高三 · 计数
20. 下面是《数学 3》第二章 “统计” 的知识结构图, 请在相应的空格中填上合适的内容

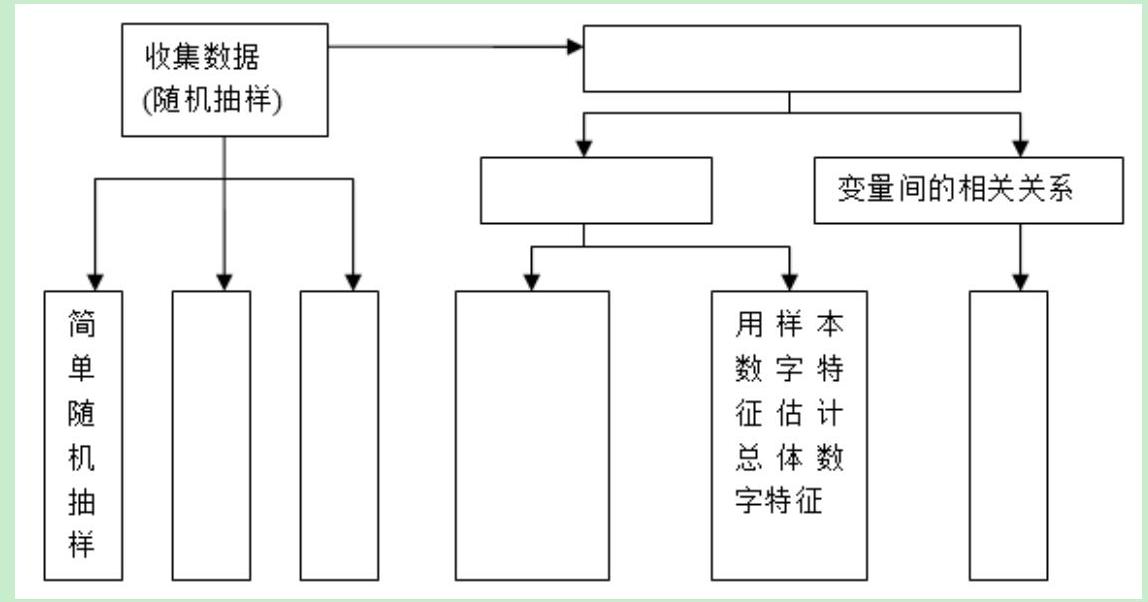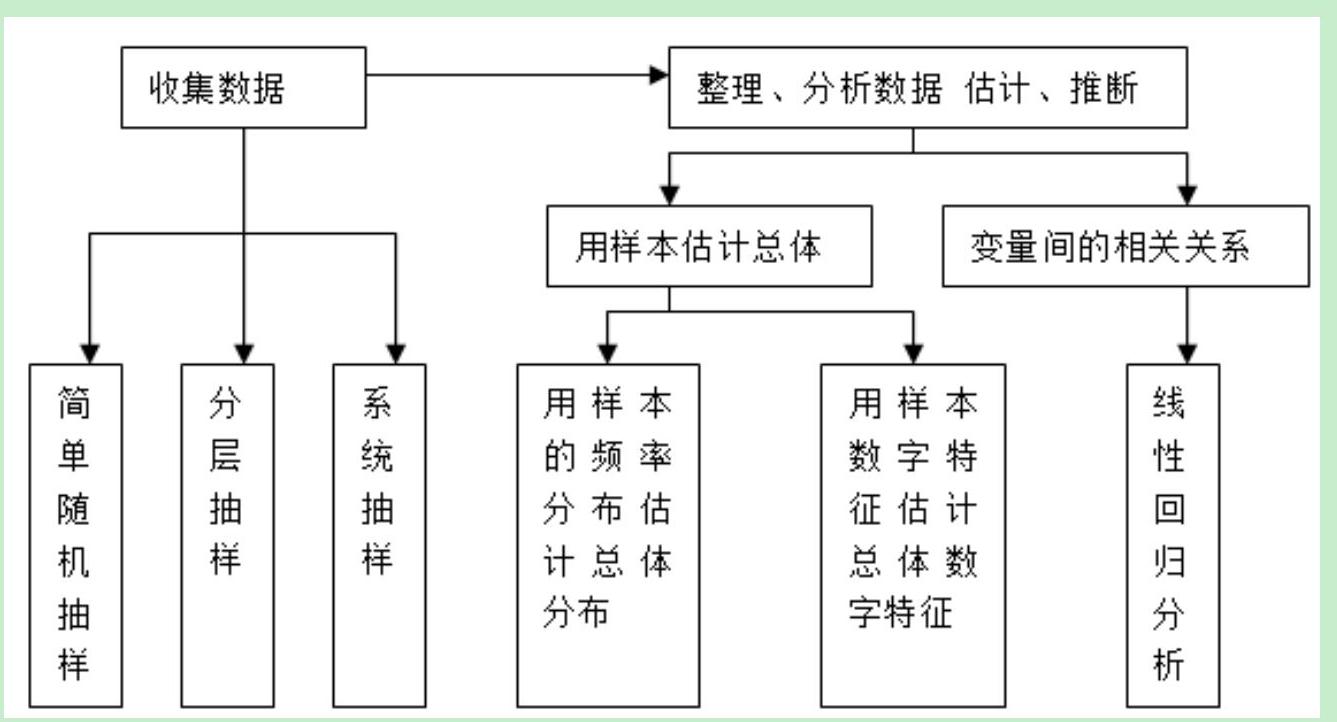
答案: 由题表格如下：

解析: : 分析: 本题主要考查了绘制结构图, 解决问题的关键是根据统计分为收集数据, 和整理、分析数据, 估计和推断, 那么对于手机数据分为简单抽样和分层抽样以及系统抽样, 而整理数据中分为运用样本估计总体和变量之间的关系, 那么可知, 样本估计总体分为用样本的频率分布估计总体分布和用样本数字特征估计总体数字特征, 而对于变量间的相关关系,可以通过线性回归方程来得到分析.